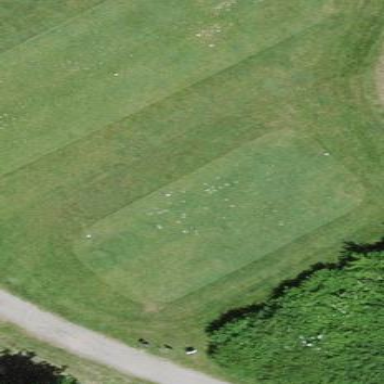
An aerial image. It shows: Grassy area designated as golf tee.